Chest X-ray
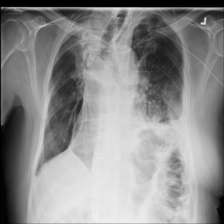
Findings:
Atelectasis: negative
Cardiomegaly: negative
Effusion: negative
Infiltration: negative
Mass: negative
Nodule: negative
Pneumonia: negative
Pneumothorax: negative
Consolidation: negative
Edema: negative
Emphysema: negative
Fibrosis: negative
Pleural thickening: negative
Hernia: negative